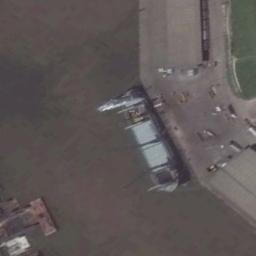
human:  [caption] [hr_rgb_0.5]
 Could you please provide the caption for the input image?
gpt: The ship is docked at the dock and the water is yellow .

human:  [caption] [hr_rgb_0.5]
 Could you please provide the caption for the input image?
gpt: There is a ship beside the dock .

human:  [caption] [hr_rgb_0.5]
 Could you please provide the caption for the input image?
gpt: There is a ship in the yellow water on the shore .

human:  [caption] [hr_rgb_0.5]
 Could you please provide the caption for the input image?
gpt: A brown bulk carrier docked by the dock .

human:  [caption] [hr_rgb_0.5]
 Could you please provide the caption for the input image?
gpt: The ship is at the harbor near a yellow river .